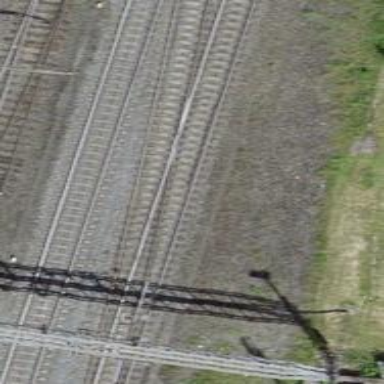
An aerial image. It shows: Single-track electrified railway siding with contact line.